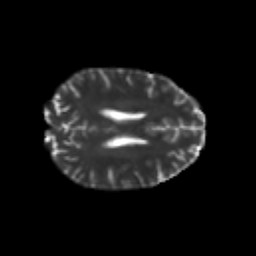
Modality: T2w
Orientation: axial
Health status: healthy
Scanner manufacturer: philips
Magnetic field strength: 3 T
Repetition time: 6.964 s
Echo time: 0.092 s